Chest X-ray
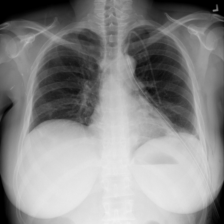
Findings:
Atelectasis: positive
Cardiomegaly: negative
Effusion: negative
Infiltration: positive
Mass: negative
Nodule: positive
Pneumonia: negative
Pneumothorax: negative
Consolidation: negative
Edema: negative
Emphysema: negative
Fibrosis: negative
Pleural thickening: negative
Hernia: negative